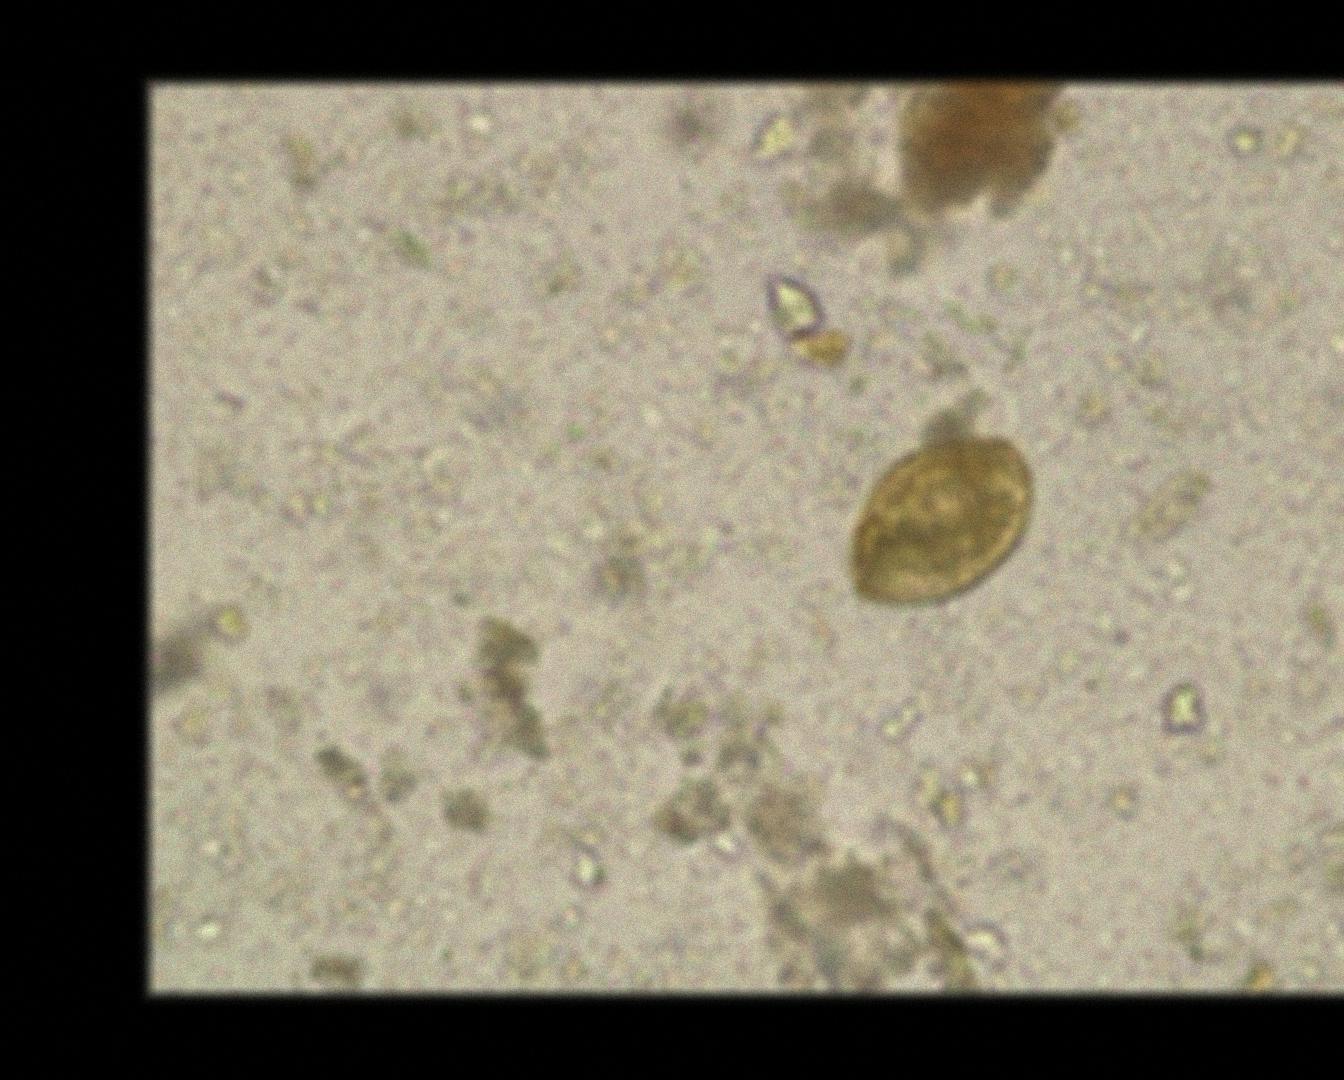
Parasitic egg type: Paragonimus spp